Field crop: maize
Growth stage: 2
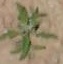
Species: atriplex